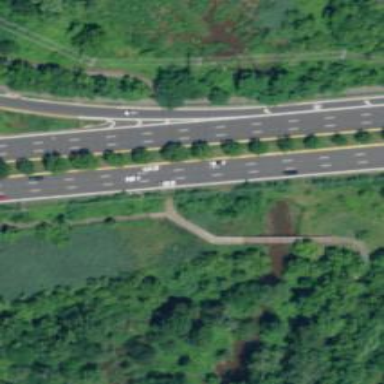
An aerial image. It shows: Cycleway.